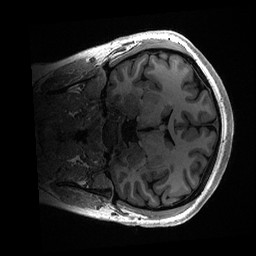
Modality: T1w
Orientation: coronal
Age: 19
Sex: female
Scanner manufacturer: ge
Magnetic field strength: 3 T
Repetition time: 0.006952 s
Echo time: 0.00292 s